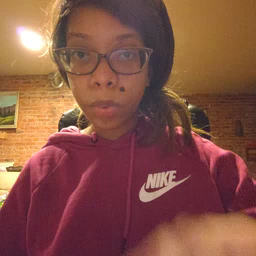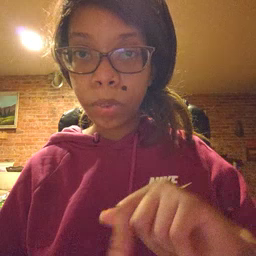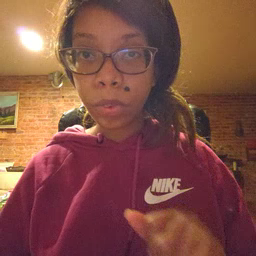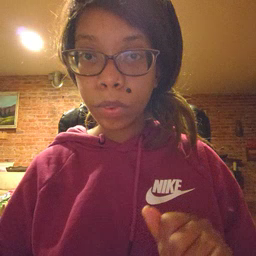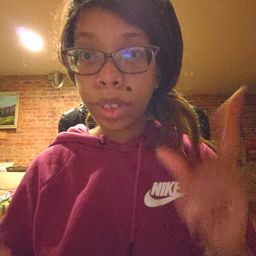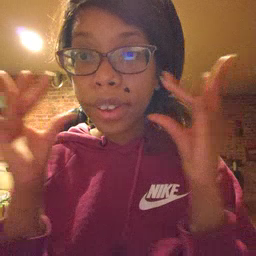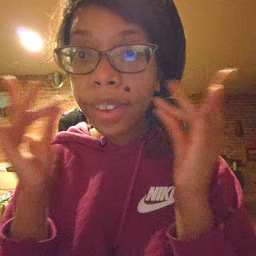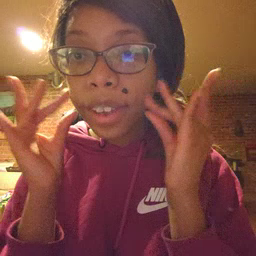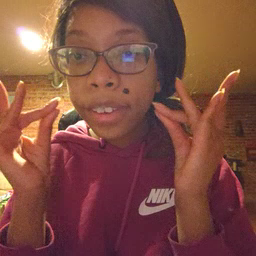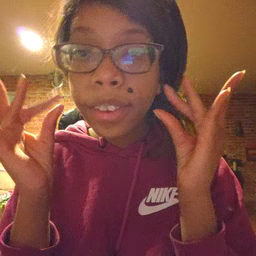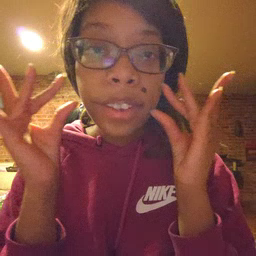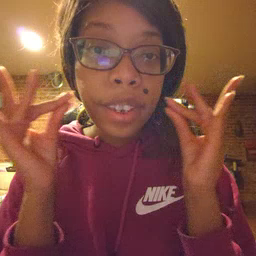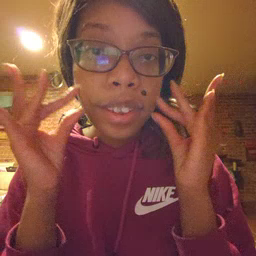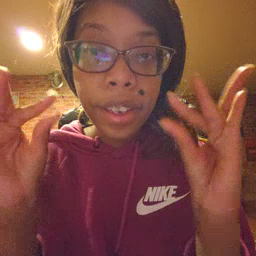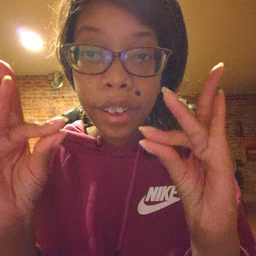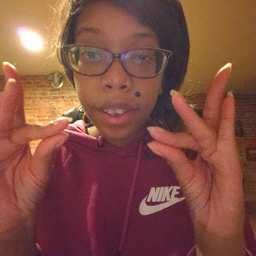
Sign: kitty